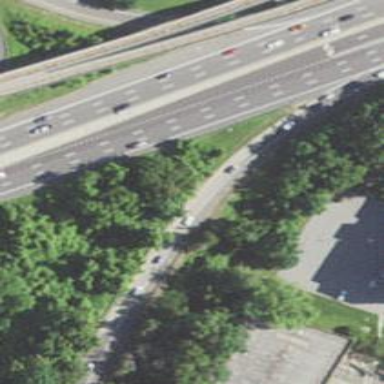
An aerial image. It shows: Asphalt motorway link.